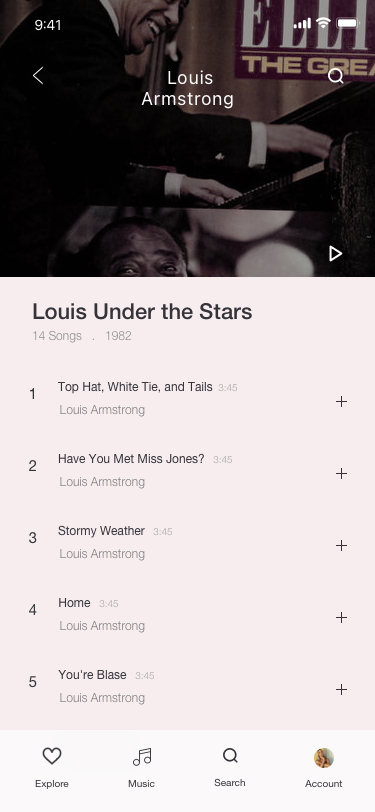
Text in this UI design:
Louis Under the Stars
14 Songs   .   1982
 Louis Armstrong
Top Hat, White Tie, and Tails
3:45
Louis Armstrong
1
Have You Met Miss Jones?
3:45
Louis Armstrong
2
Stormy Weather
3:45
Louis Armstrong
3
Home
3:45
Louis Armstrong
4
You're Blase
3:45
Louis Armstrong
5
Body and Soul
3:45
Louis Armstrong
6
Explore
Music
Account
Search